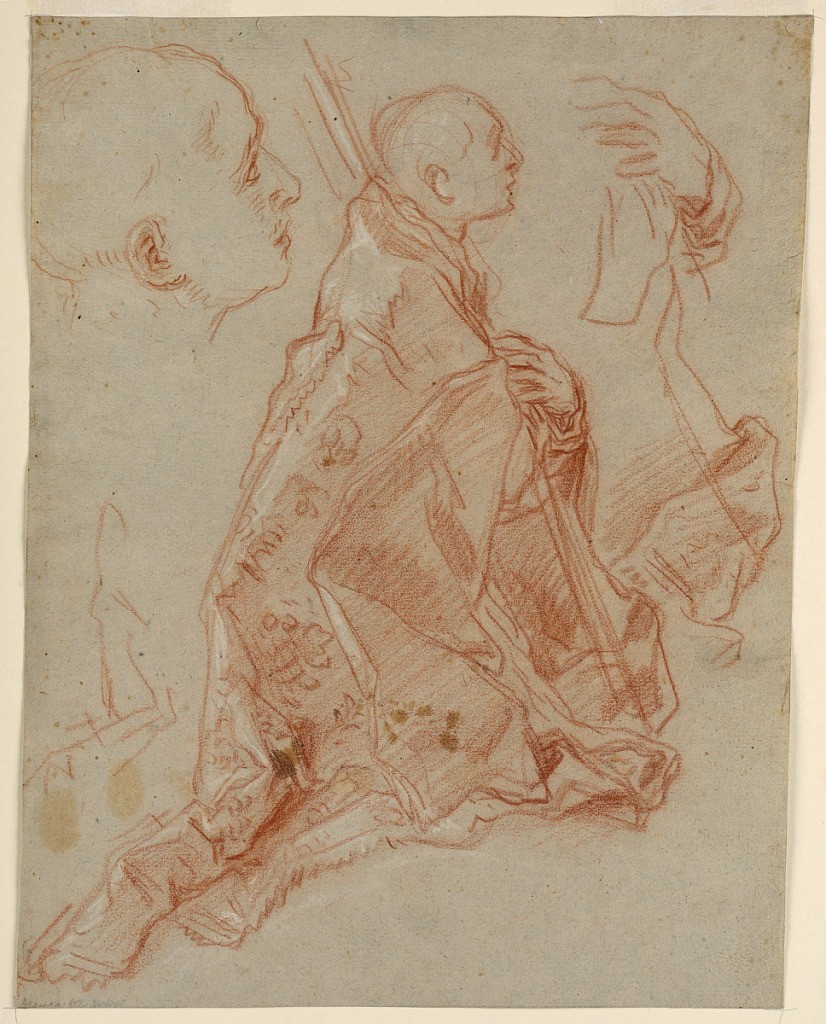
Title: Study of a Young Bishop in Adoration
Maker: Carlo Maratti, Italian, 1625 - 1713
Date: late 17th century
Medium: Red and white chalk on rough grey paper
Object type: Drawing
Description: Vertical rectangle. A kneeling bishop is shown in profile, facing right. He wears an embroidered cape and carries a pastoral staff, whose upper part is not shown. Details of the head and hands in the upper margins, and a detail of the drapery on the left margin.